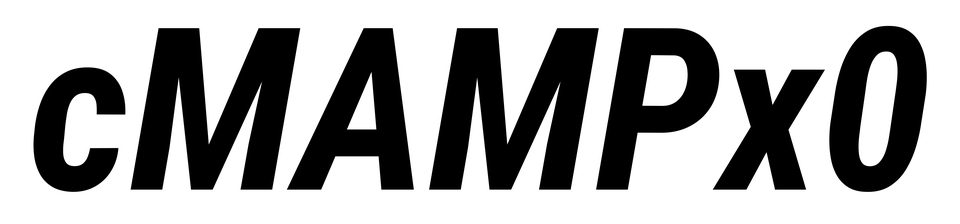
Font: Roboto-Italic_Condensed_Bold_Italic